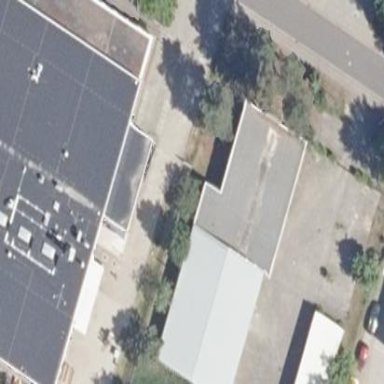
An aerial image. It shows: Commercial building.